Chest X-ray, AP view. Patient: 37 years old, sex F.
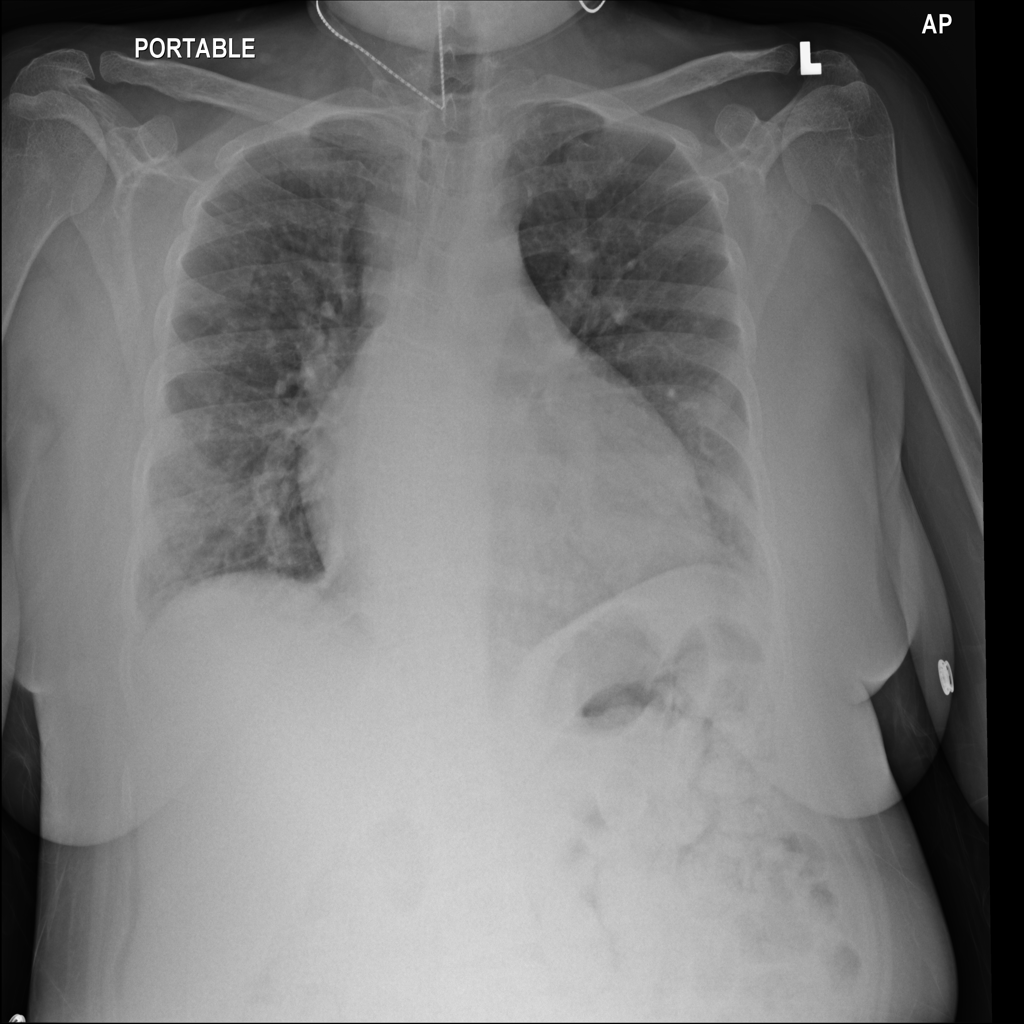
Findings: Cardiomegaly